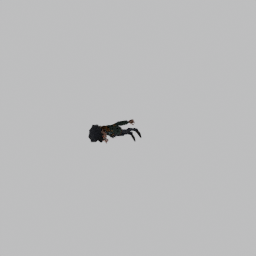
Label: people